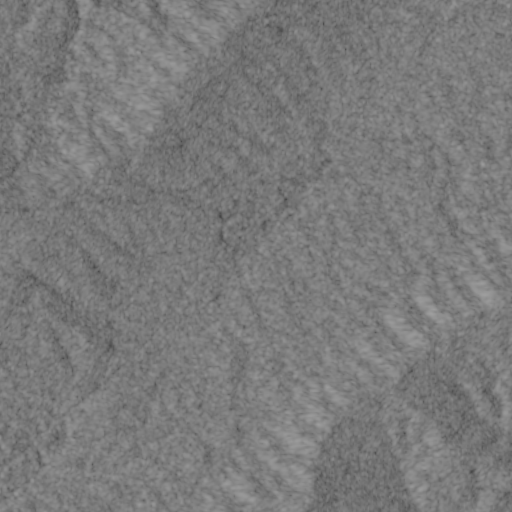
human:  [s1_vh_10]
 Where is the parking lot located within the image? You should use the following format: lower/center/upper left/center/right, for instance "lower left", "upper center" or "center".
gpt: The parking lot is located in the center of the image.
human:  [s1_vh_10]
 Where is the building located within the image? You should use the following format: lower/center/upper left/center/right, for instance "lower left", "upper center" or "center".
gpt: There is no building in the image.

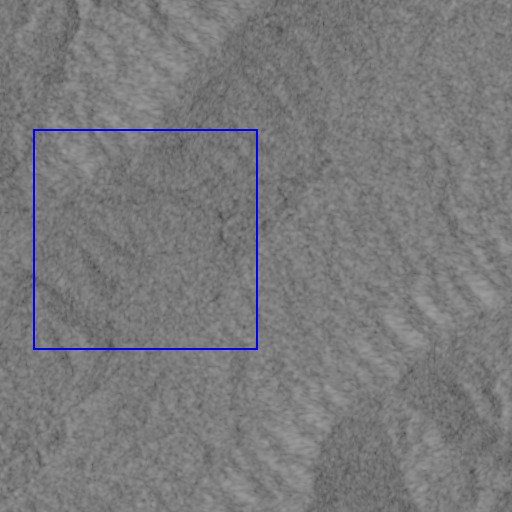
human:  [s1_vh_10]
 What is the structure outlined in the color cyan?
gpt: There is no cyan outline.
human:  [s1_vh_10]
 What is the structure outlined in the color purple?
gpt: There is no structure outlined in purple.